Question: Please see the simplest of examples below, this is running as AIR Desktop on windows.
'''
<?xml version="1.0" encoding="utf-8"?>
<s:WindowedApplication xmlns:fx="http://ns.adobe.com/mxml/2009"
xmlns:s="library://ns.adobe.com/flex/spark"
xmlns:mx="library://ns.adobe.com/flex/mx">
<fx:Style>
@namespace s "library://ns.adobe.com/flex/spark";
@namespace mx "library://ns.adobe.com/flex/mx";
@font-face{
src: url("C:/Windows/Fonts/AdobeGothicStd-Bold.otf");
fontFamily: "AdobeGothic";
fontWeight: bold;
embedAsCFF: false;
}
s|Button{
fontFamily: "AdobeGothic";
fontSize: 20;
color: #000000;
}
</fx:Style>
<s:Button label="My Button" />
</s:WindowedApplication>
'''
The font is not being used:
What am I doing wrong?
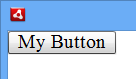
Answer: As stated in <URL>:
> If you set the value of embedAsCFF to false, then the embedded font
does not support FTE, and works only with the MX text components.
Furthermore, you're trying to apply a bold font ('fontWeight: bold;') to a non-bold label. I'm not exactly sure what effect that might have. You may have to do:
'''
<s:Button label="My Button" fontWeight="bold"/>
'''